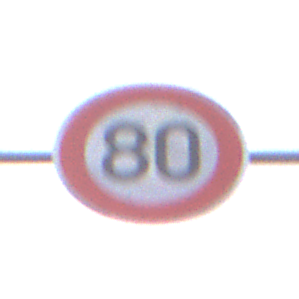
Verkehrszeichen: Geschwindigkeit80
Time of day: MorningAfternoon
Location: Outdoor (Suburban)
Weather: PartlyCloudy
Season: NotSpecified
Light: Natural